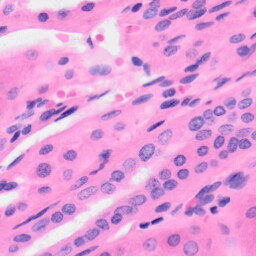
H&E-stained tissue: Kidney